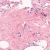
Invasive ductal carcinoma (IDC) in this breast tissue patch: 0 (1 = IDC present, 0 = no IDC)